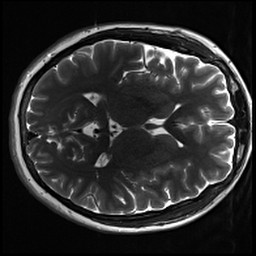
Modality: inplaneT2
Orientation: axial